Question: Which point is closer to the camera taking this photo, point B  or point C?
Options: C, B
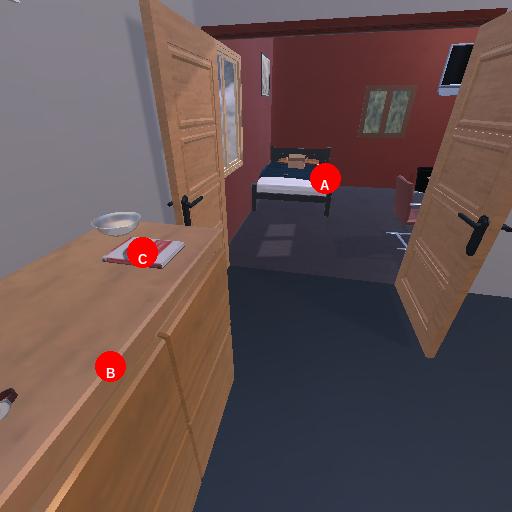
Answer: C